Question: I can't seem to figure out how to do subject.
What I would like is to have some buttons which are not round-rect buttons.
The iPad AppStore has e.g. the search controls which mimics a dropdown known from e.g. the web select box or dropdown from Windows.

How do I create a button that looks more like a UIBarButtonItem than a RoundRect UIButton, and still being able to place it anywhere?
I'm working in MonoTouch, but answers can come in any flavour, how to do it through Interface builder or programmatically in objective-c or MonoTouch, or even just a pseudo description - im just hoping to get a hint.
Hope someone out there can lead me in the right direction...
/Anders
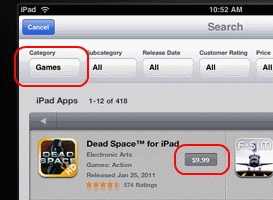
Answer: There are some custom controls in the web that you can use for your purpose, e.g. <URL> which replicates the App Store's "Buy Now" buttons.